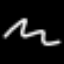
Label: squiggle